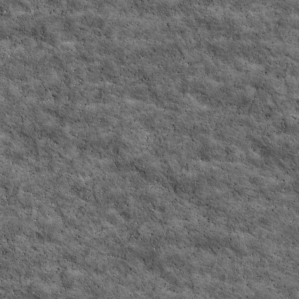
Label: non_frost